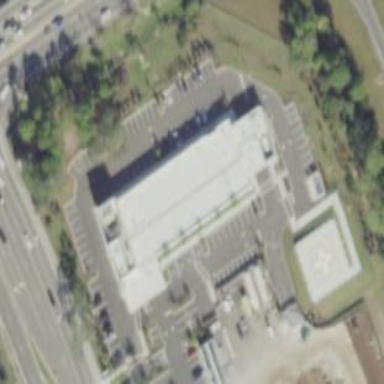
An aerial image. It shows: Hospital building.